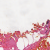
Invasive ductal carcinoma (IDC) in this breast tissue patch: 0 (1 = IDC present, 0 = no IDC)